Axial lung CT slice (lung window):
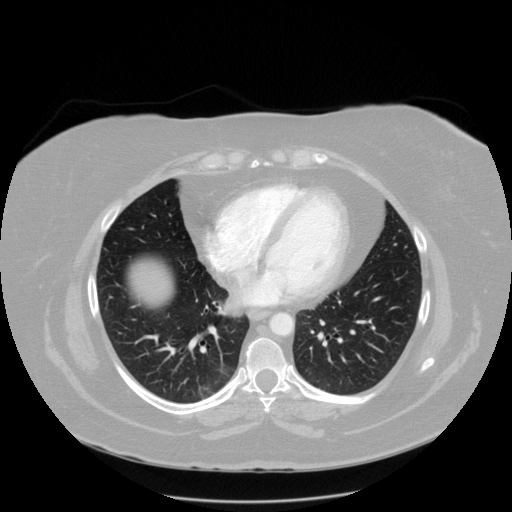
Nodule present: no